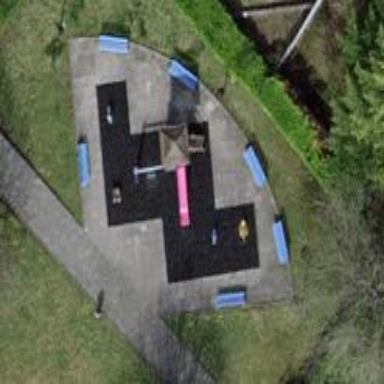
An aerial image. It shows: Playground area for leisure activities on the land.